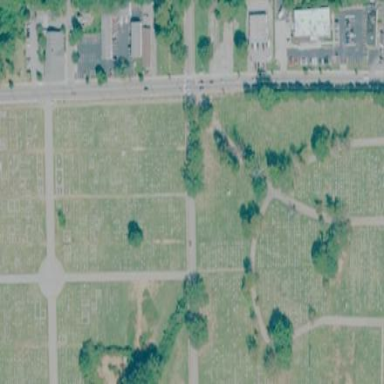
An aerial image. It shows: Cemetery.